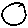
Label: circle